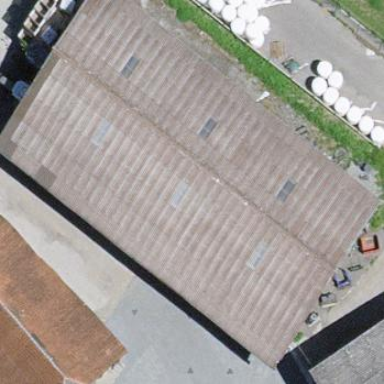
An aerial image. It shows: Rural barn.